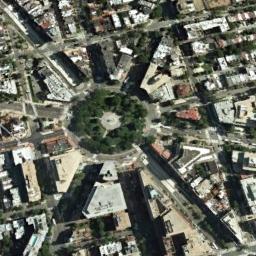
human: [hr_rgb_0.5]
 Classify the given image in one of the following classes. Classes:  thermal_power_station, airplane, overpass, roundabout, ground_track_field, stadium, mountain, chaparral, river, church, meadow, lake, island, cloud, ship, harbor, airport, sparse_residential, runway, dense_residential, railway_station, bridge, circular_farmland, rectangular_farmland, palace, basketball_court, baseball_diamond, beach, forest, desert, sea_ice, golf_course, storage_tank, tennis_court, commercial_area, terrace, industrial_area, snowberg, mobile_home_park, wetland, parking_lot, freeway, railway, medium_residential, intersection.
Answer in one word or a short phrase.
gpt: roundabout